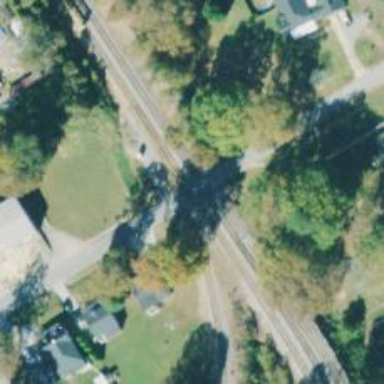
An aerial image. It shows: Level crossing with lights at railway intersection.